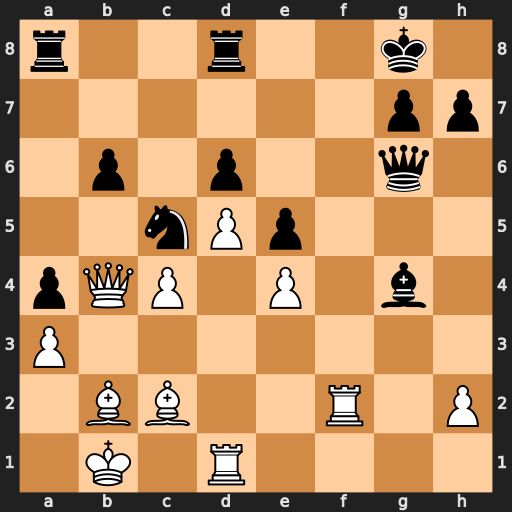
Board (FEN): r2r2k1/6pp/1p1p2q1/2nPp3/pQP1P1b1/P7/1BB2R1P/1K1R4
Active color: w
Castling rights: -
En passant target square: -
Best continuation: Rg1 Qh5 Rfg2 Rd7 Rxg4